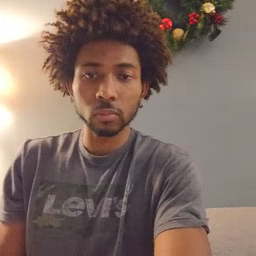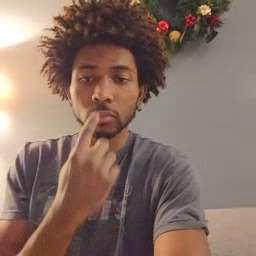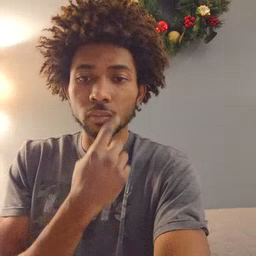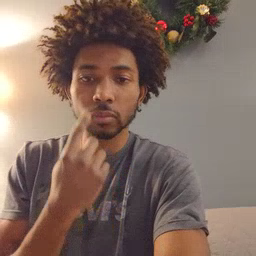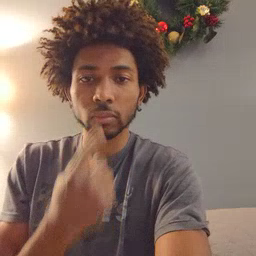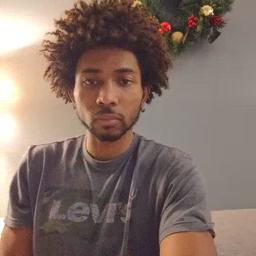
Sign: lips